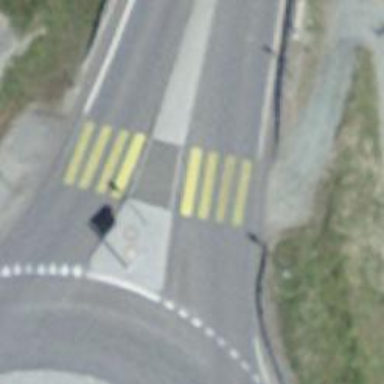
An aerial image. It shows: Marked zebra crossing with island.